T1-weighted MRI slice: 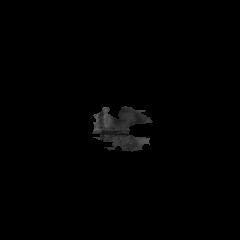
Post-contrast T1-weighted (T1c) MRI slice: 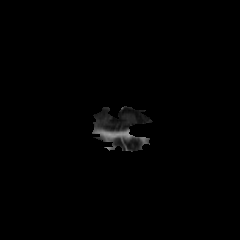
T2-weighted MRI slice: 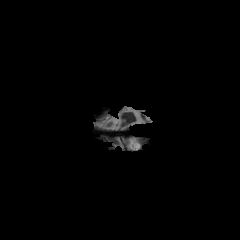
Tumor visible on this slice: no